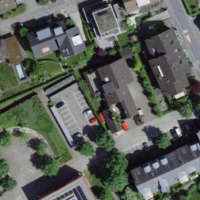
EUNIS habitat code: 54
Species observed at this site:
Aegopodium podagraria
Galeopsis tetrahit